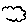
Label: cloud